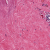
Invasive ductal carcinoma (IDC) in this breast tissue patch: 0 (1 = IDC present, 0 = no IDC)